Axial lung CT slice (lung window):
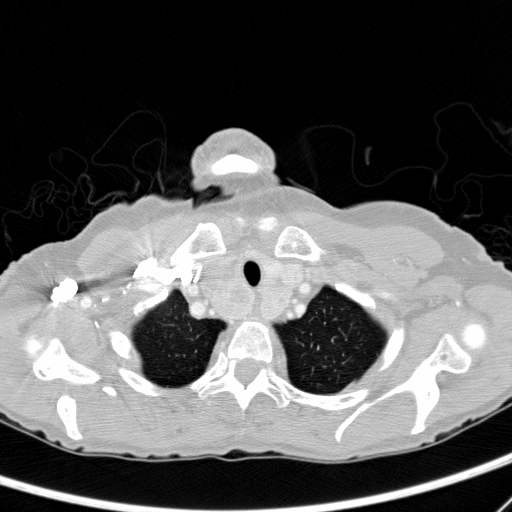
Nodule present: no